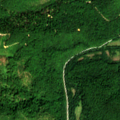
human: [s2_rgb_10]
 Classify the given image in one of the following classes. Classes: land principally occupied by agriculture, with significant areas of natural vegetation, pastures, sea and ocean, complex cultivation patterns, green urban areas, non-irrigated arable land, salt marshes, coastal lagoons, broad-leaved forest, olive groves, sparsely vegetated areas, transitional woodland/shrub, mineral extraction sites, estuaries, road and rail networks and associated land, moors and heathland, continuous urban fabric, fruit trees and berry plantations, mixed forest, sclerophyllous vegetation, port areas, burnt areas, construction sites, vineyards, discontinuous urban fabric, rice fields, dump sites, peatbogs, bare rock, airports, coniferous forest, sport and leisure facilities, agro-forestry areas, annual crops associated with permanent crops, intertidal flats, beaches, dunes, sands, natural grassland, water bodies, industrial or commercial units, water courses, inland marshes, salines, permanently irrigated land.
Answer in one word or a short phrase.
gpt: complex cultivation patterns, broad-leaved forest, transitional woodland/shrub